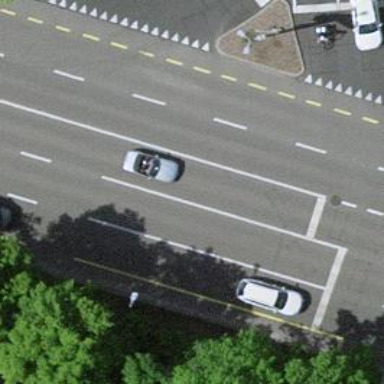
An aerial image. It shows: Road with traffic signals.